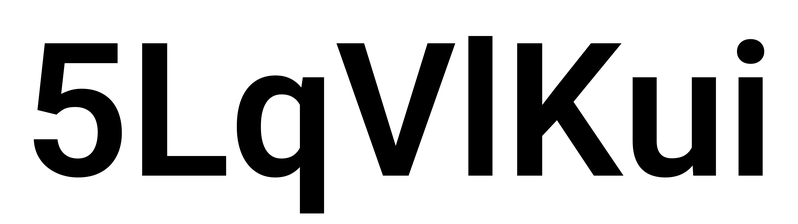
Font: Roboto_SemiBold